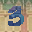
Label: 3